Aerial crown-view tile of a tropical tree (Barro Colorado Island, Panama), acquired 20250818:
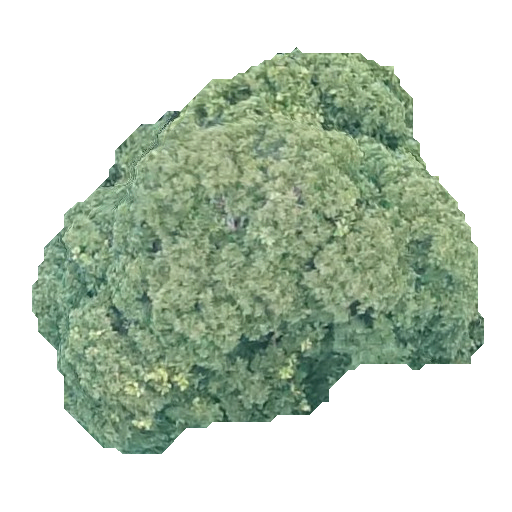
Species: Dipteryx oleifera
GBIF accepted scientific name: Dipteryx oleifera
Crown area: 177.073 m²